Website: ulta-beauty
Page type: payment
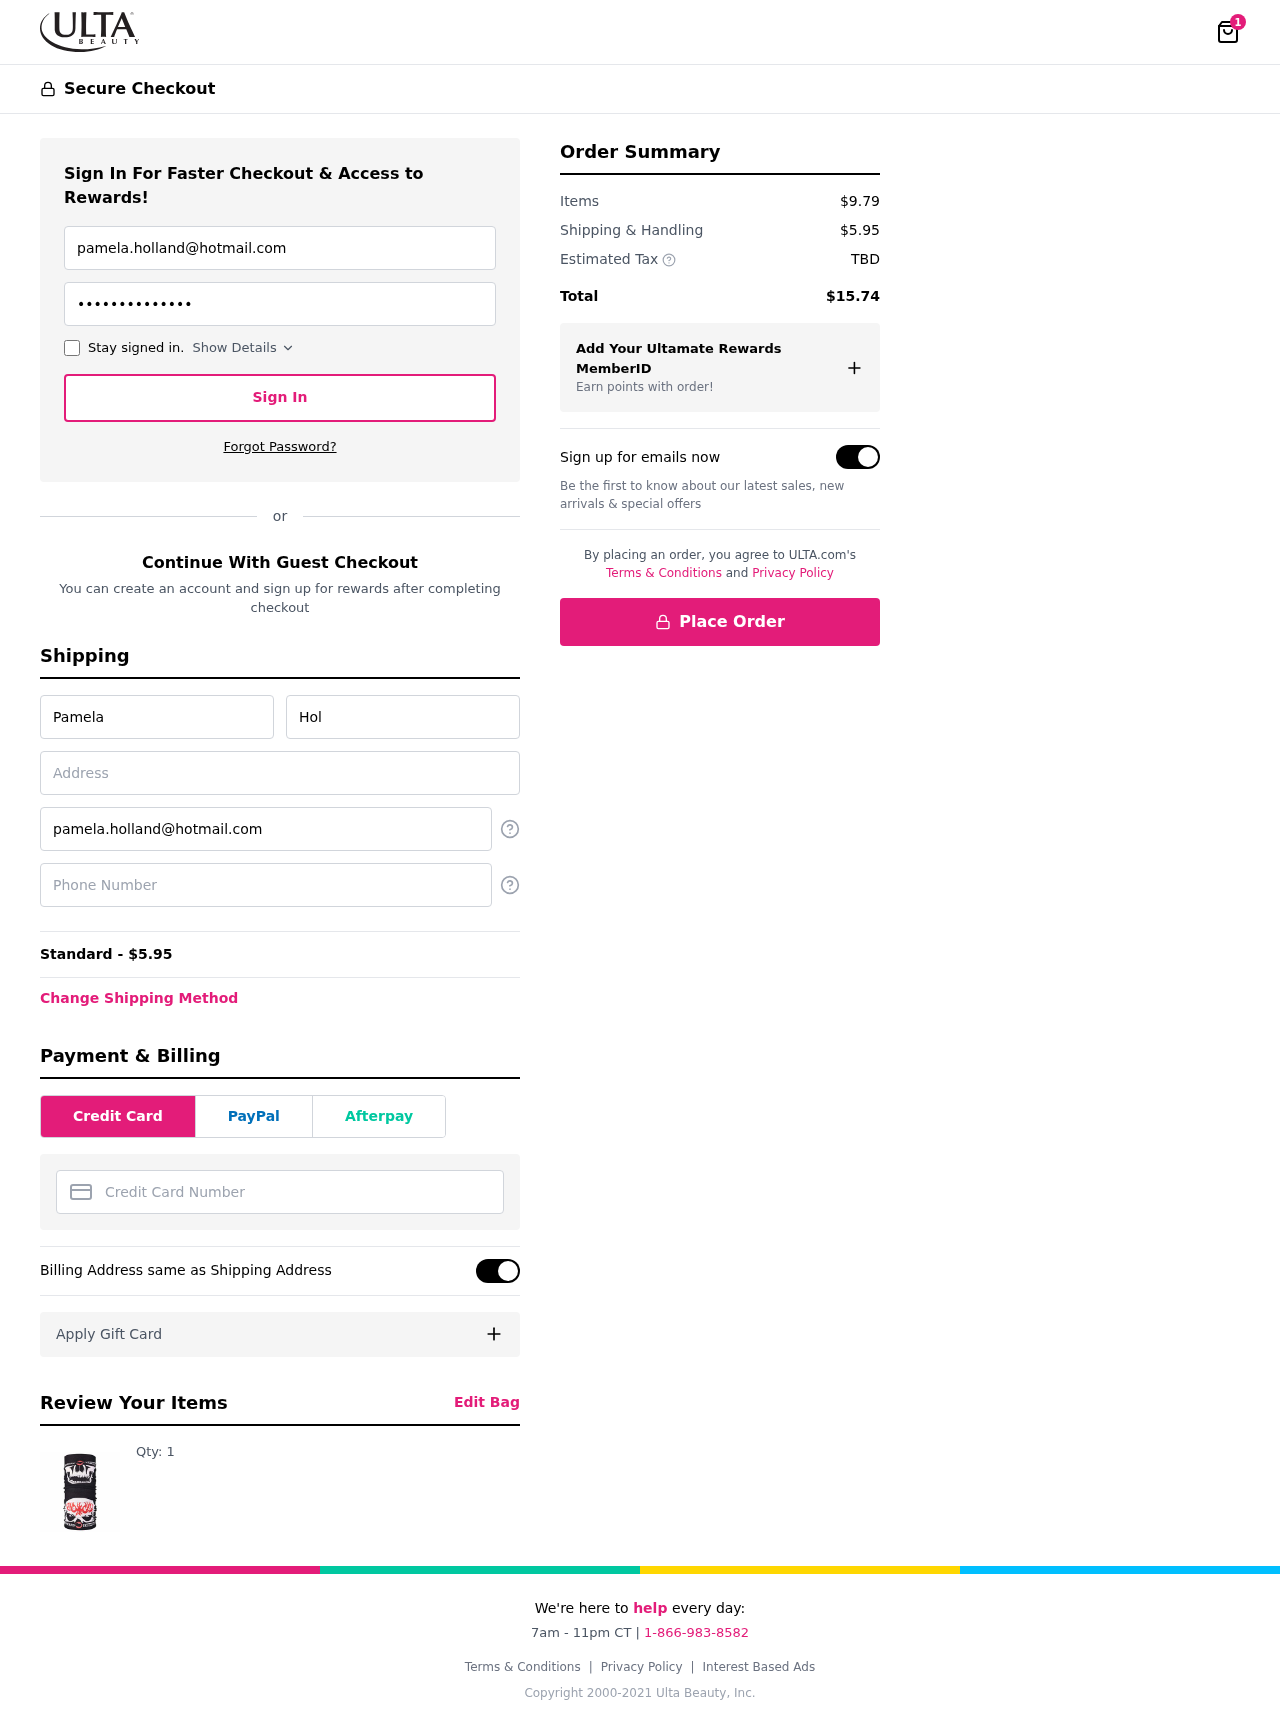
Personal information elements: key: PII_CARD_NUMBER
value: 2707 2487 0750 2925
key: PII_EMAIL
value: pamela.holland@hotmail.com
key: PII_FIRSTNAME
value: Pamela
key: PII_LASTNAME
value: Holland
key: PII_PHONE
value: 6357819992
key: PII_STREET
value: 5854 Nicole Harbors Suite 370
Product elements: key: PRODUCT1_QUANTITY
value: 1
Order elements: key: ORDER_NUM_ITEMS
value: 1
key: ORDER_SHIPPING_COST
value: $5.95
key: ORDER_SHIPPING_COST
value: Standard - $5.95
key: ORDER_SUBTOTAL
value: $9.79
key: ORDER_TAX
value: TBD
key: ORDER_TOTAL
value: $15.74